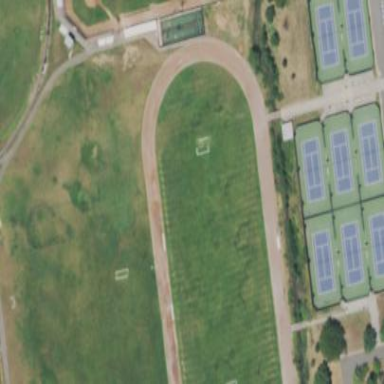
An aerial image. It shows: Athletics pitch for leisure land sports.